Question: I'm pretty new to react, and i'm playing with a very simple site that fetches data from a pokemon api.

I wanted to add an onClick event on my list items to change the css when it's clicked. But
when i add setExpand(!expand) to my list item like this '<Li onClick={setExpand(!expand)}>' i get an error telling me "Error: Too many re-renders. React limits the number of renders to prevent an infinite loop" that i can't make sense of.
# Main
'''
//Styling
const Section = styled.section'
margin-top: 100px;
';
const Ul = styled.ul'
margin:0;
padding:0;
list-style:none;
display: flex;
justify-content: center;
flex-wrap: wrap;
';
const Main = styled.main'
max-width: 1200px;
margin: 0 auto;
width: 100%;
';
export default function Test() {
//States
const [pokemonArray, newPokemon] = useState([]);
//Hooks
useEffect(() => {
(async () => {
const dataArray = [];
for (let i = 1; i < 6; i++) {
let data = await fetch('https://pokeapi.co/api/v2/pokemon/' + i).then(res => res.json());
dataArray.push(data);
}
newPokemon(dataArray);
})()
}, []);
//Render
return (
<Route exact path="/test">
<Main>
<Section>
<Ul>
{articleTemplate()}
</Ul>
</Section>
</Main>
</Route>
);
//Functions
function articleTemplate() {
const components = []
pokemonArray.forEach((elm, index) => {
components.push(<Li key={index} src={elm.sprites.front_default} />)
})
return components;
};
}
'''
# List item component
'''
import React, { useState } from 'react';
import styled from 'styled-components';
const Li = styled.li'
width: 50px;
height: 50px;
margin: 25px;
box-sizing: border-box;
background:url('https://via.placeholder.com/500x500');
';
const Img = styled.img'
width: 100%;
height: 100%;
object-fit: cover;
';
export default function Image(props) {
const [expand, setExpand] = useState(false);
return (
<Li onClick={setExpand(!expand)}>
<Img src={props.src} />
</Li>
)
}
'''
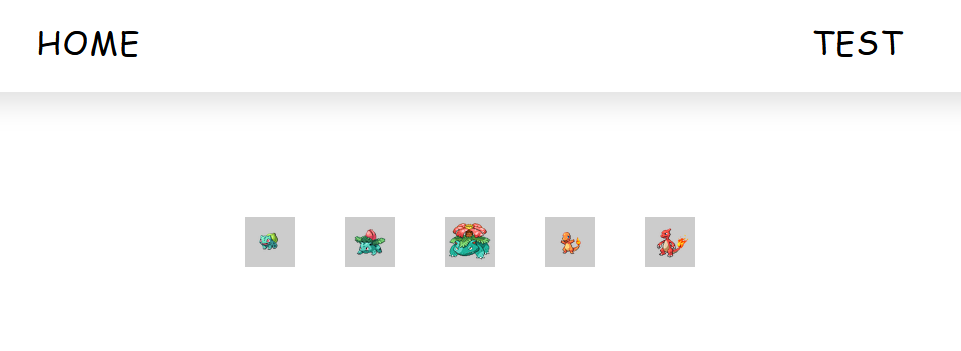
Answer: You need to pass a callback instead of executing the code inside 'onClick'
'''
<Li onClick={() => setExpand(exp => !exp)}>
<Img src={props.src} />
</Li>
'''